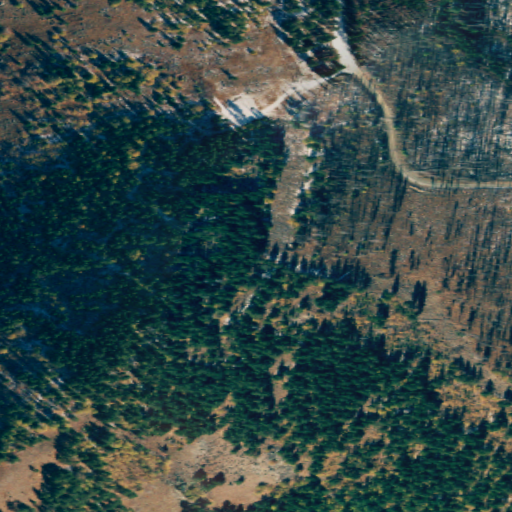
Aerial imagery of ridge(s) in Washington named Cooper Ridge containing shrub, evergreen forest, grassland, open development, and low intensity development